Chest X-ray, PA view. Patient: 54 years old, sex M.
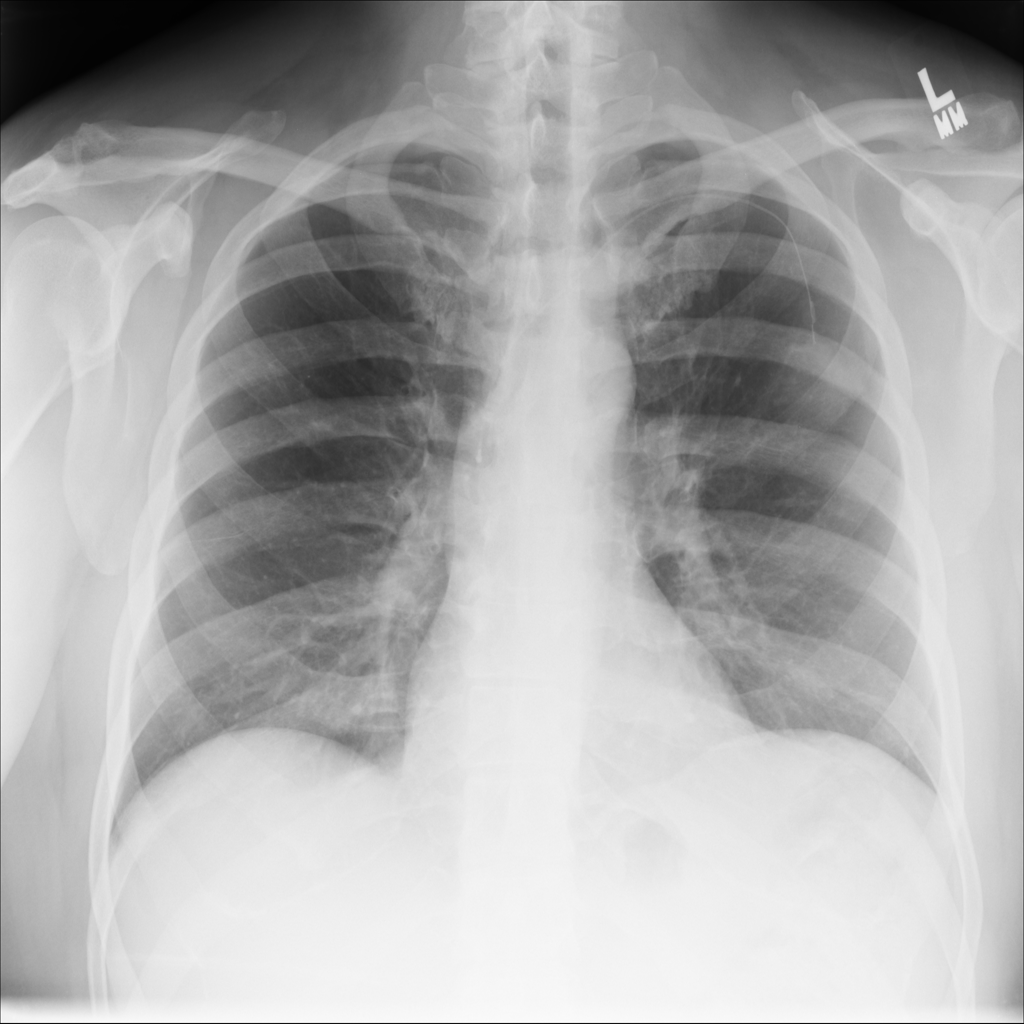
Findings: No Finding